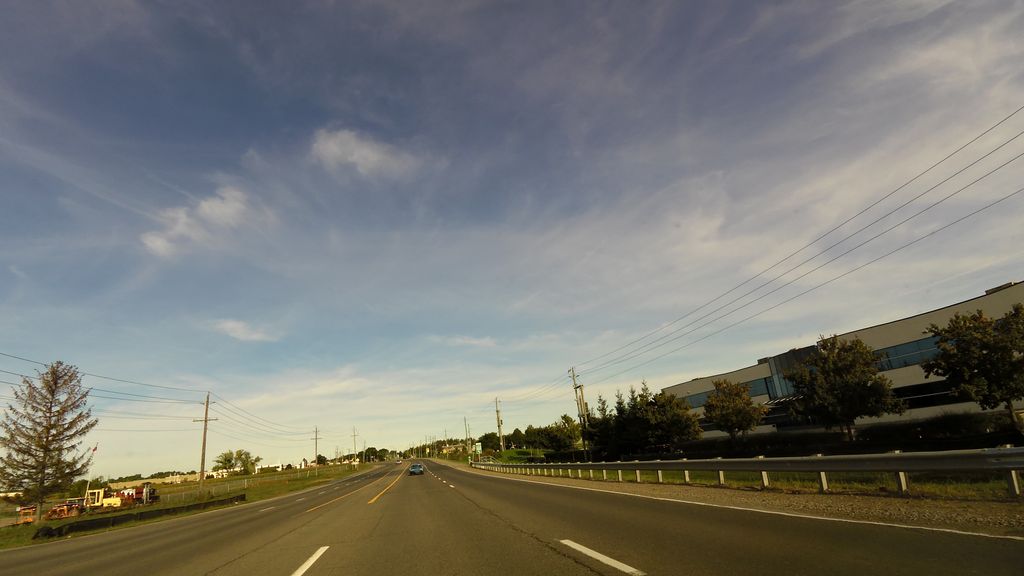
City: hamilton